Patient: sex F, age 83
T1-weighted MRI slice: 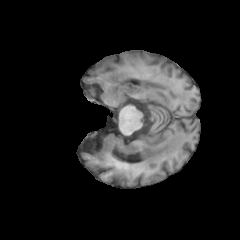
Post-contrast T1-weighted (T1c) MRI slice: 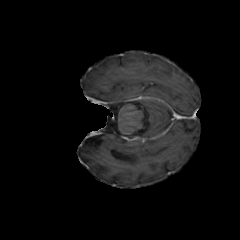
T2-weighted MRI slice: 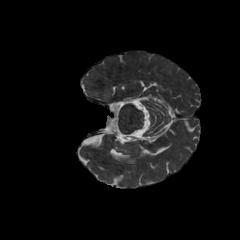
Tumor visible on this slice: no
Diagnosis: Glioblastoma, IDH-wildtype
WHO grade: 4